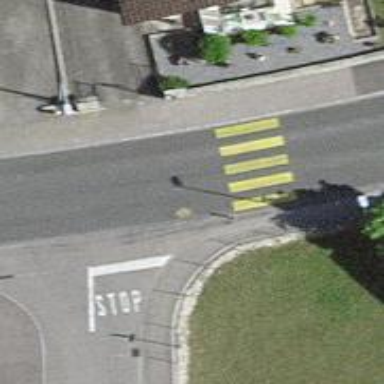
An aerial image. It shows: Zebra crossing on the road.